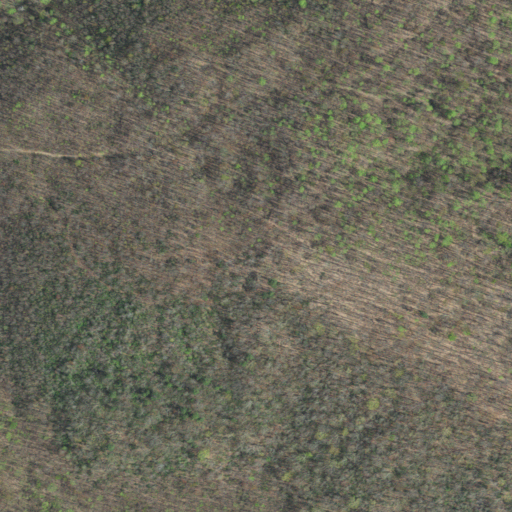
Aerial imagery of mountain in Virginia named Eliza Knob containing deciduous forest, mixed forest, and open development